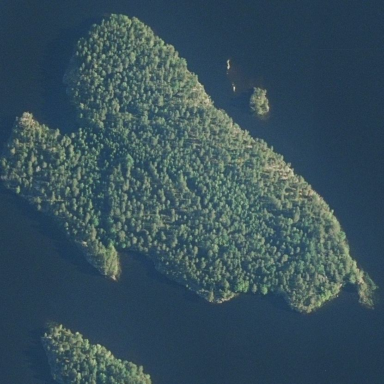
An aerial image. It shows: Islet of woodland in nature reserve.